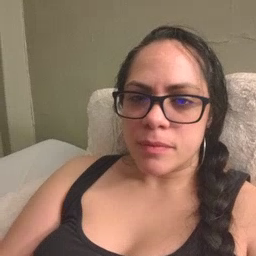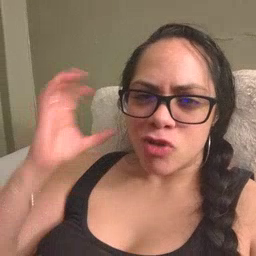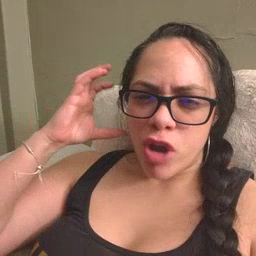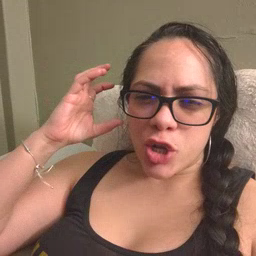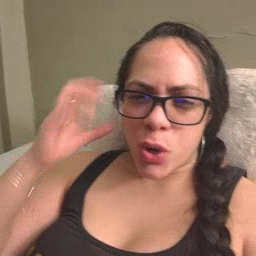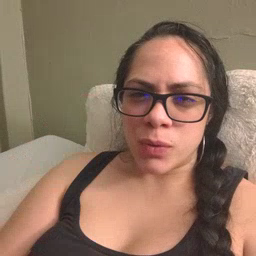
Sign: radio